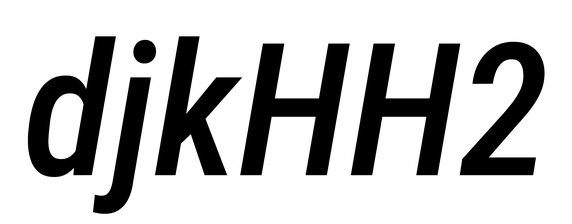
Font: Roboto-Italic_Condensed_Medium_Italic